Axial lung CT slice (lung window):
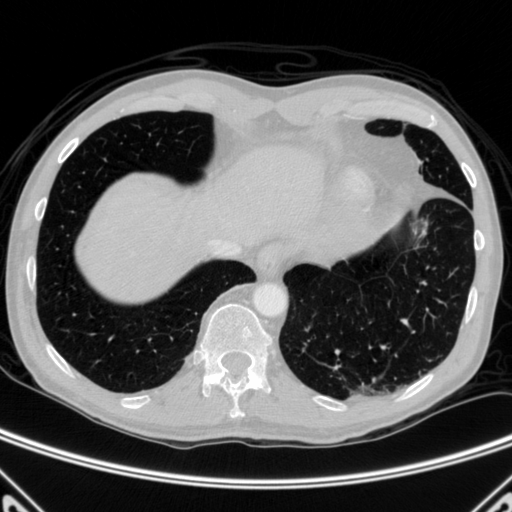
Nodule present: no